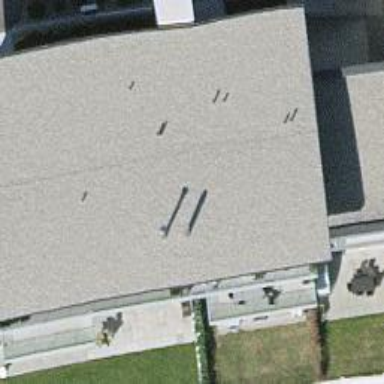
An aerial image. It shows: House with flat roof.